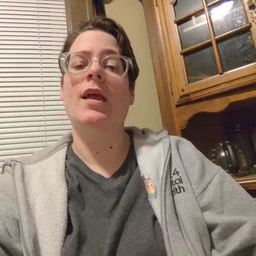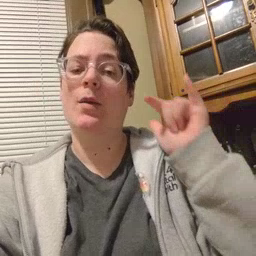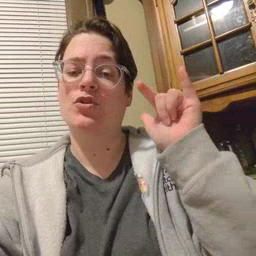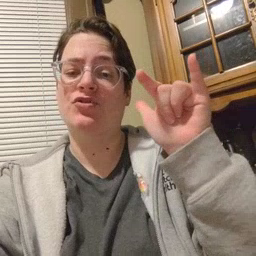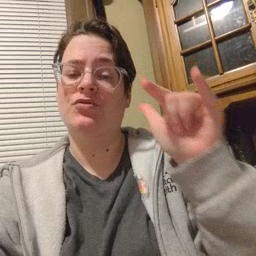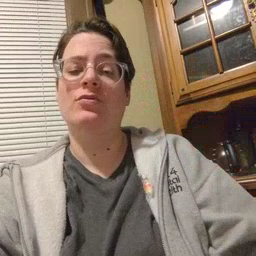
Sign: airplane